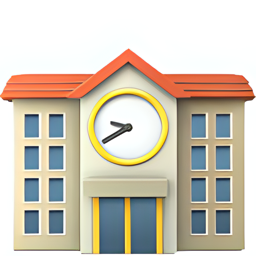
Name: school
Emoji: 🏫
Group: Travel & Places
Sub-group: place-building